Interaction volume radius: 10 \u00c5
Interaction volume height: 30 \u00c5
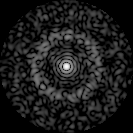
Disorder parameter: 0.8365